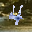
Label: 4